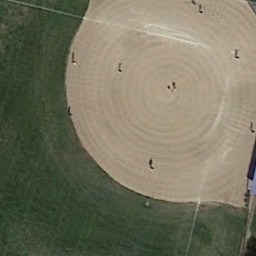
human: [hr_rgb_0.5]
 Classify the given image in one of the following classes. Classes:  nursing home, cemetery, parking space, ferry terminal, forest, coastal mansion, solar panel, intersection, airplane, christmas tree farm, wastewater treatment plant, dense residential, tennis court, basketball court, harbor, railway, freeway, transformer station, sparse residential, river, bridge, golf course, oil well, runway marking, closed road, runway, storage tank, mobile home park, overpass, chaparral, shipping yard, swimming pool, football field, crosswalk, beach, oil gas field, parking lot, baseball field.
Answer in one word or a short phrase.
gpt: baseball field